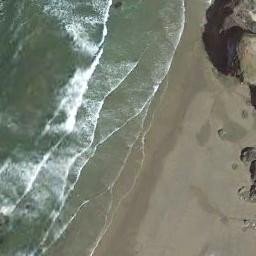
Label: beach